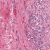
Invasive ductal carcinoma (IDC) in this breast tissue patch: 1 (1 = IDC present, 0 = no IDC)